Field crop: tomato
Growth stage: 1
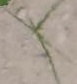
Species: cyperus